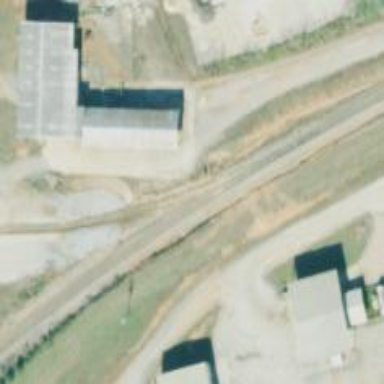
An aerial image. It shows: Railway spur service transporting lumber.